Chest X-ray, AP view. Patient: 65 years old, sex M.
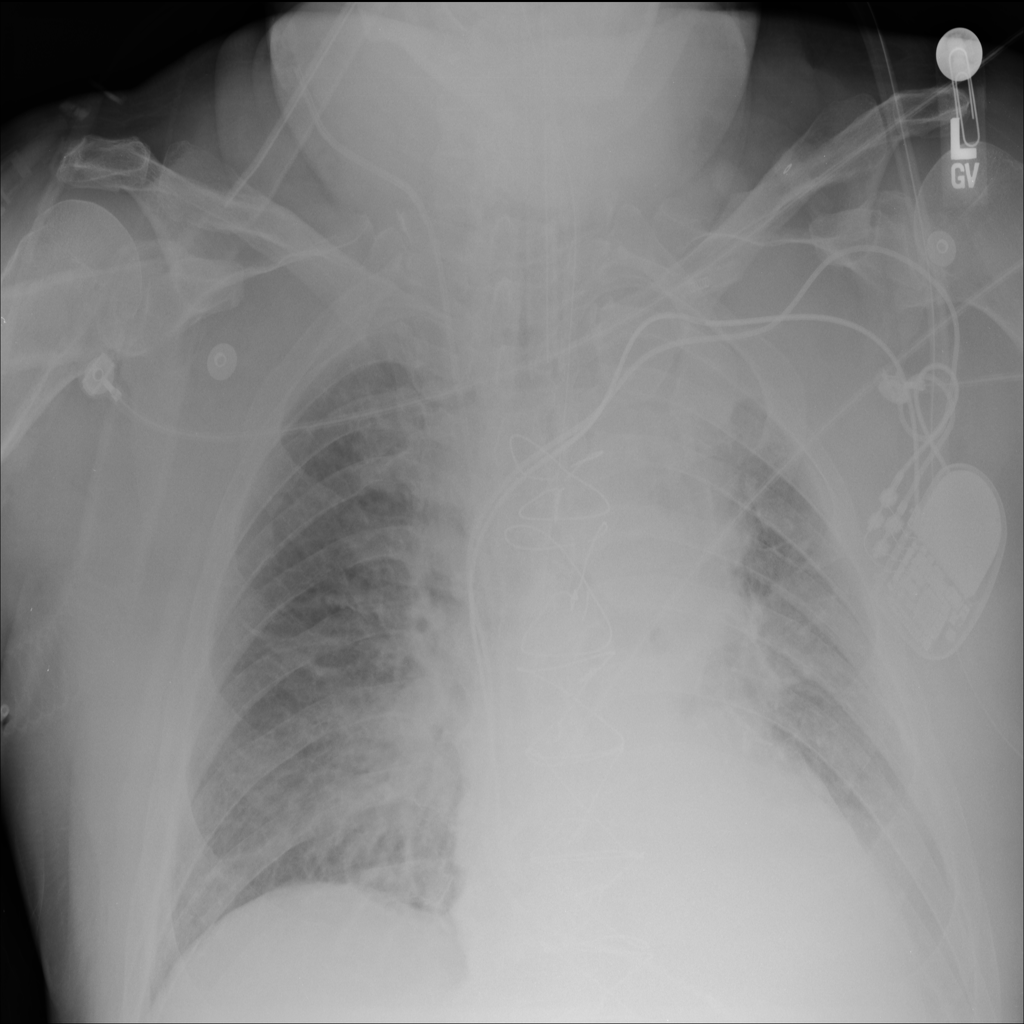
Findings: Atelectasis